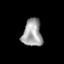
Tissue: prostate
Cell type: T cells
Senescence score: 0.3114
Nuclear area (px): 527
Mean DAPI intensity: 160.894